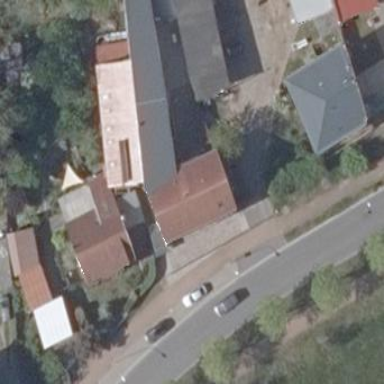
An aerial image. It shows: Building.